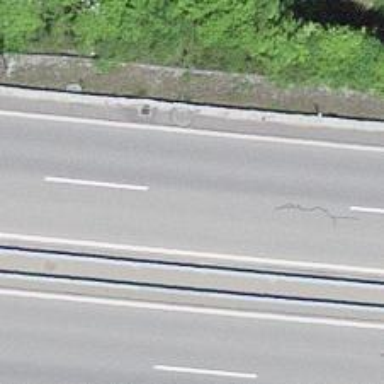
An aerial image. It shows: Asphalt motorway.